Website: ulta-beauty
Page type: billing-address
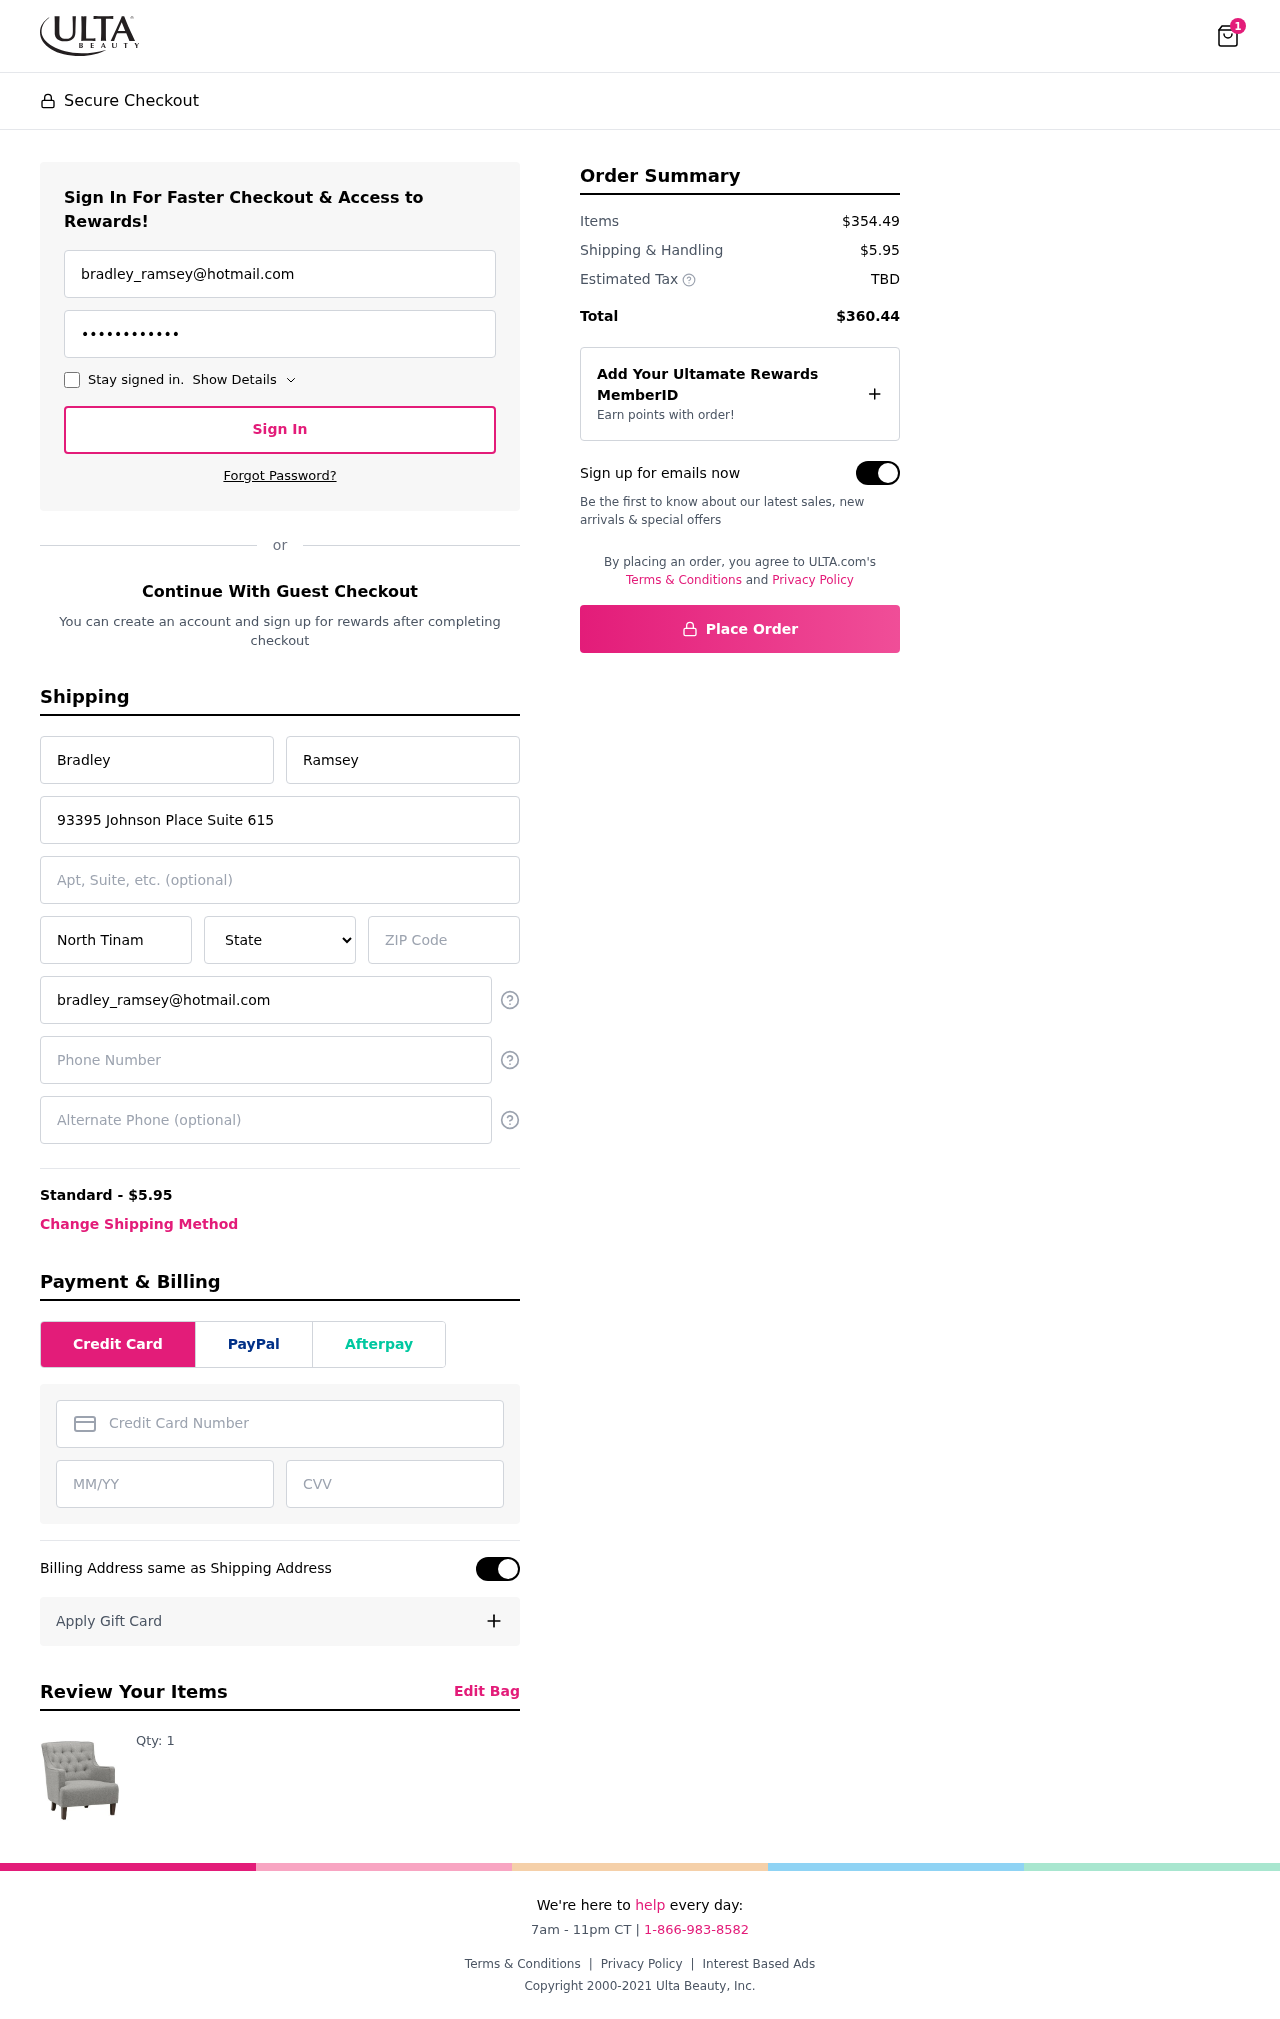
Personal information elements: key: PII_STATE
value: PR
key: PII_EMAIL
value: bradley_ramsey@hotmail.com
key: PII_FIRSTNAME
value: Bradley
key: PII_LASTNAME
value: Ramsey
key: PII_STREET
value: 93395 Johnson Place Suite 615
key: PII_CITY
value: North Tinamouth
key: PII_POSTCODE
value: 79203
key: PII_PHONE
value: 8276779472
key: PII_ALT_PHONE
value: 5109766107
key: PII_CARD_NUMBER
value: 4948 0401 3753 8982
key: PII_CARD_EXPIRY
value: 06/28
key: PII_CARD_CVV
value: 329
Product elements: key: PRODUCT1_QUANTITY
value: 1
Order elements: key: ORDER_NUM_ITEMS
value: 1
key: ORDER_SHIPPING_COST
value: $5.95
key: ORDER_SUBTOTAL
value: $354.49
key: ORDER_TOTAL
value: $360.44